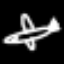
Label: airplane